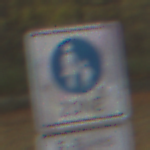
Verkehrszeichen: BeginnFussgaengerzone
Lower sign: BesondereFahrzeugeUndTransportgueter13
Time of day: MorningAfternoon
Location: Outdoor (Nature)
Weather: Overcast
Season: Autumn
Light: Natural